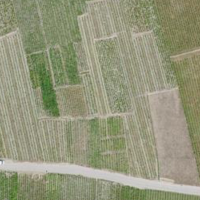
EUNIS habitat code: 40
Species observed at this site:
Roemeria argemone